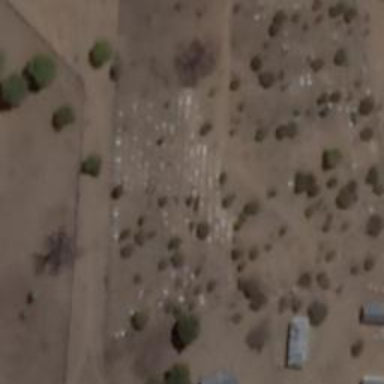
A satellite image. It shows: Cemetery.